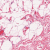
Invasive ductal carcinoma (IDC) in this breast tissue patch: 0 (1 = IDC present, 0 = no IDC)